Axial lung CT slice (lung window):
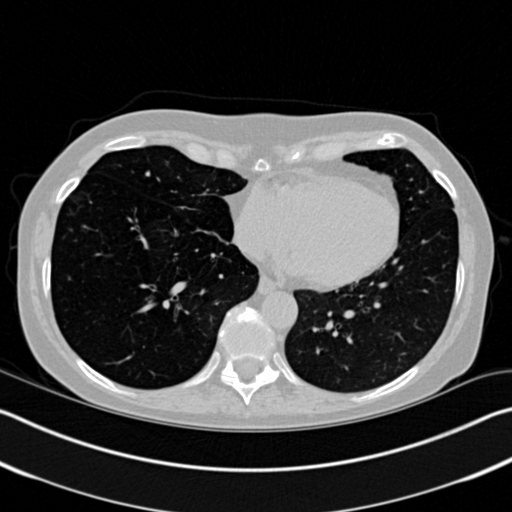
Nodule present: no